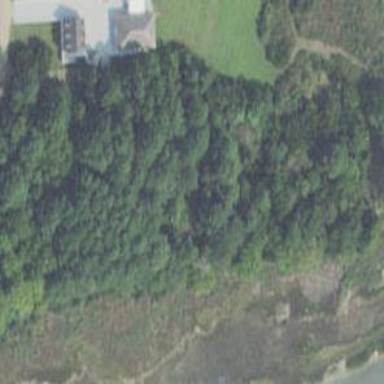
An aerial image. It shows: Evergreen woodland with needle-leaved trees.